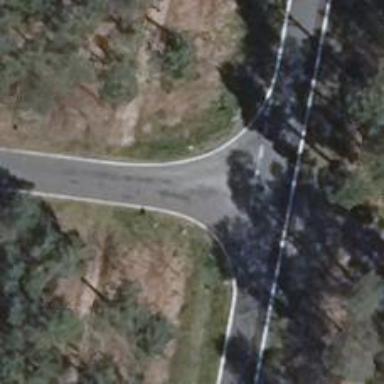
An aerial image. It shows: Road with "give way" sign.